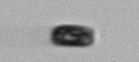
Label: Thalassiosira